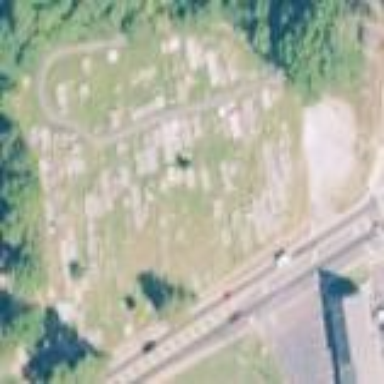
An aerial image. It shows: Cemetery.